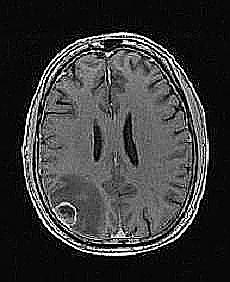
Label: notumor